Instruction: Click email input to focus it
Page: traveler
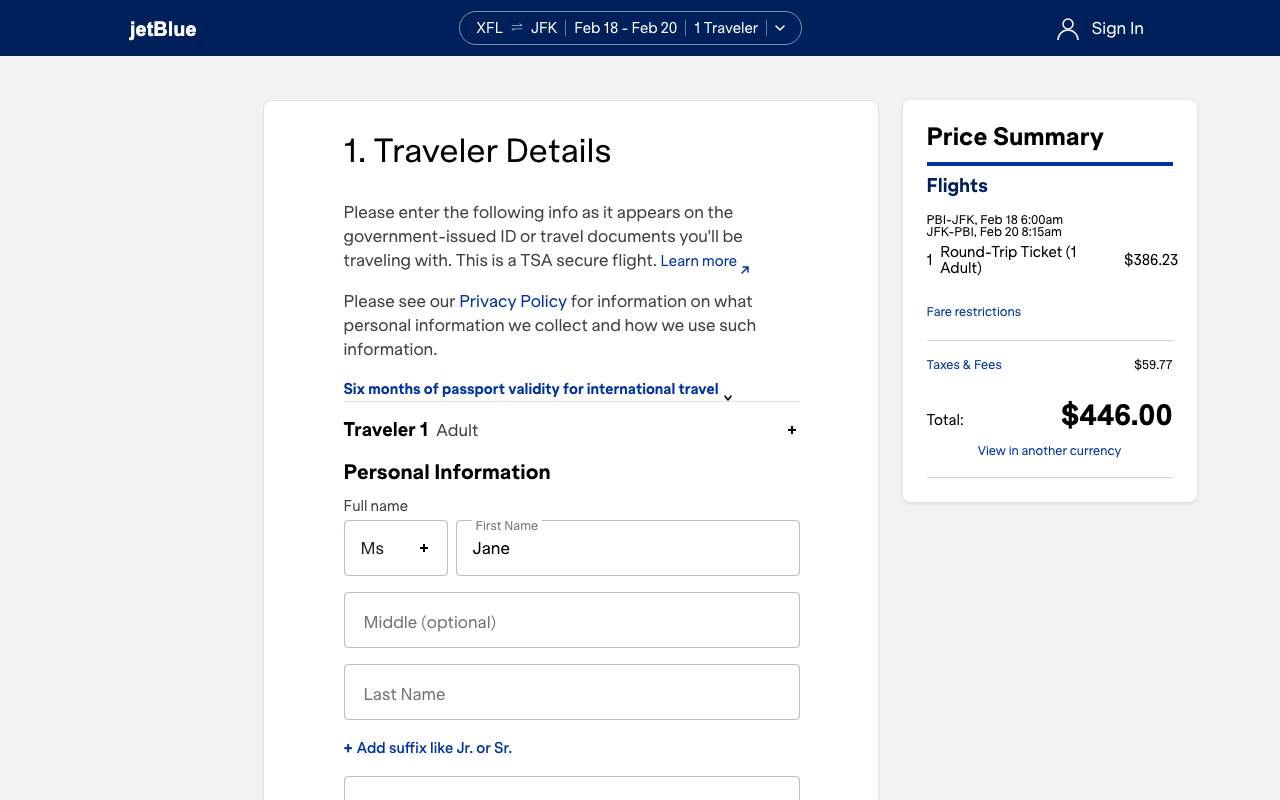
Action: click